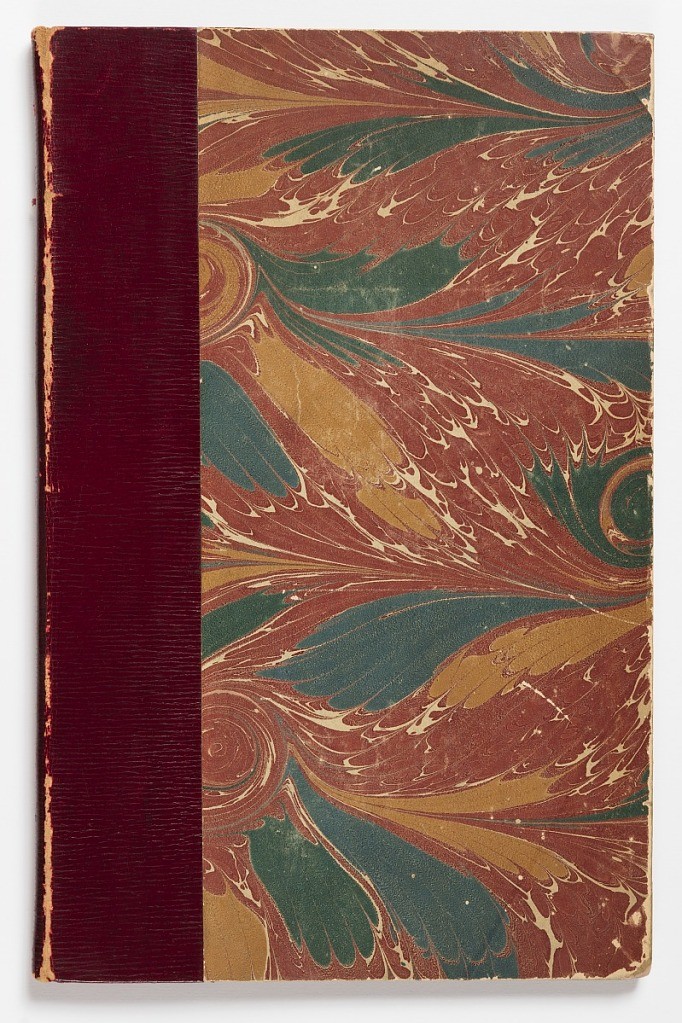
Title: Album of Ornament Designs
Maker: Jean Bérain, the elder, French, 1640 – 1711
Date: late 17th century
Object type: Album
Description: An album of ornament designs by Berain with arabesques and grotesques motifs and heraldry.